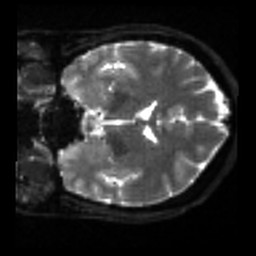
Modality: sbref
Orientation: coronal
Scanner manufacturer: siemens
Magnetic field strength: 3 T
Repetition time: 4 s
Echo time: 0.0594 s